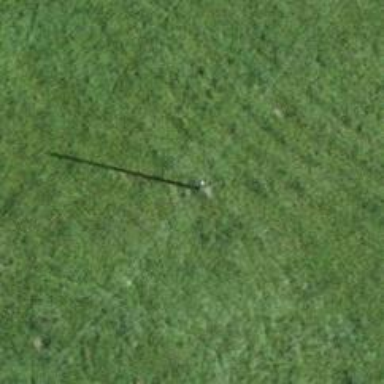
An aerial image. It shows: Minor power line.